The image is an STFT spectrogram (time versus frequency) of a rolling-element bearing's vibration signal. Determine the bearing's health state. Answer with exactly one of: normal, inner_race, outer_race, ball.
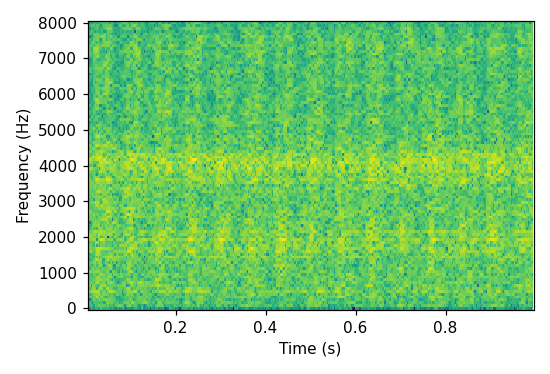
Answer: ball